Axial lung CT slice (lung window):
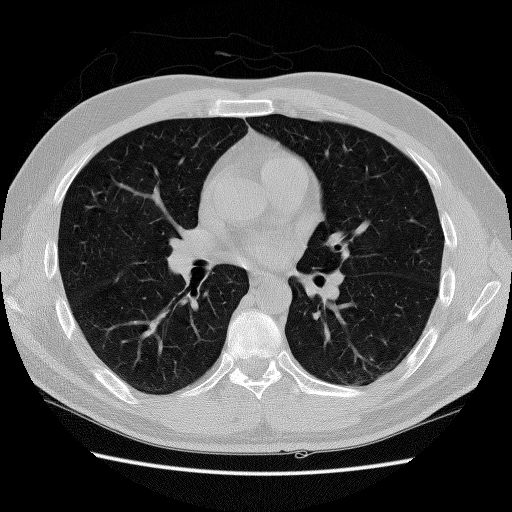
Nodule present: no